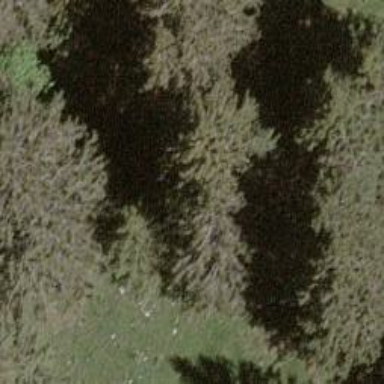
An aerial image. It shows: Single tag "natural: tree."